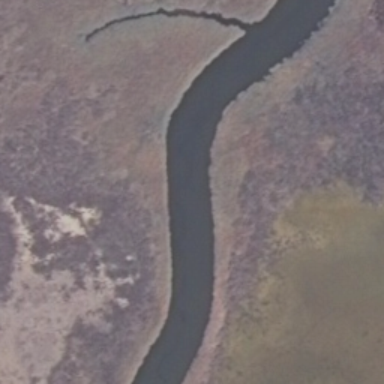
It is a river with dense forest on both banks of the river .